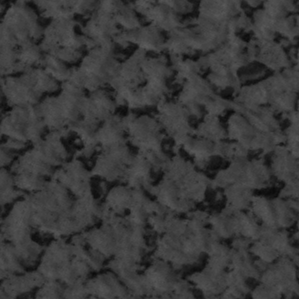
Label: frost